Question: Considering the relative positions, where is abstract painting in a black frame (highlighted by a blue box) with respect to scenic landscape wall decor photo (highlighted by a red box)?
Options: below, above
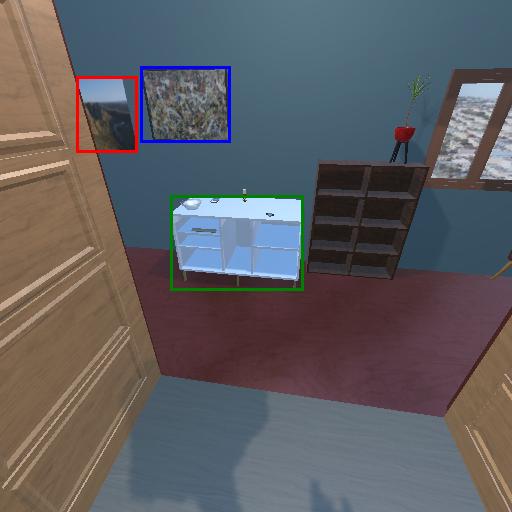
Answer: below